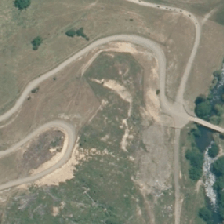
Land cover: harvested_forest